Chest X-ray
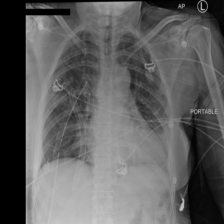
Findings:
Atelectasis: negative
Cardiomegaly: negative
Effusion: negative
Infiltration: negative
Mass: negative
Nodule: negative
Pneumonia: negative
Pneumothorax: negative
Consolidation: negative
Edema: negative
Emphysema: negative
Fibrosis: negative
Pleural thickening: negative
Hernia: negative